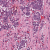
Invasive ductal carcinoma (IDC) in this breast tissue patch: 1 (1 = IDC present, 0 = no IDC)